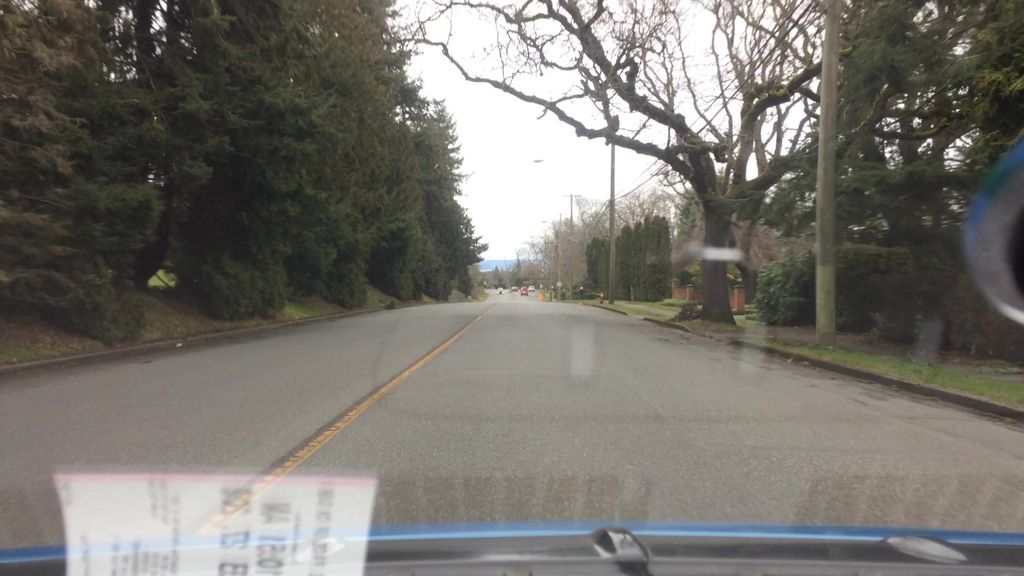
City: victoria